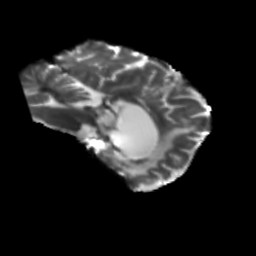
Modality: T2w
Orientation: sagittal
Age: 48
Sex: male
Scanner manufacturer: siemens
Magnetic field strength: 3 T
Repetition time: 5.47 s
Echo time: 0.0854 s